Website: macys
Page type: billing-address
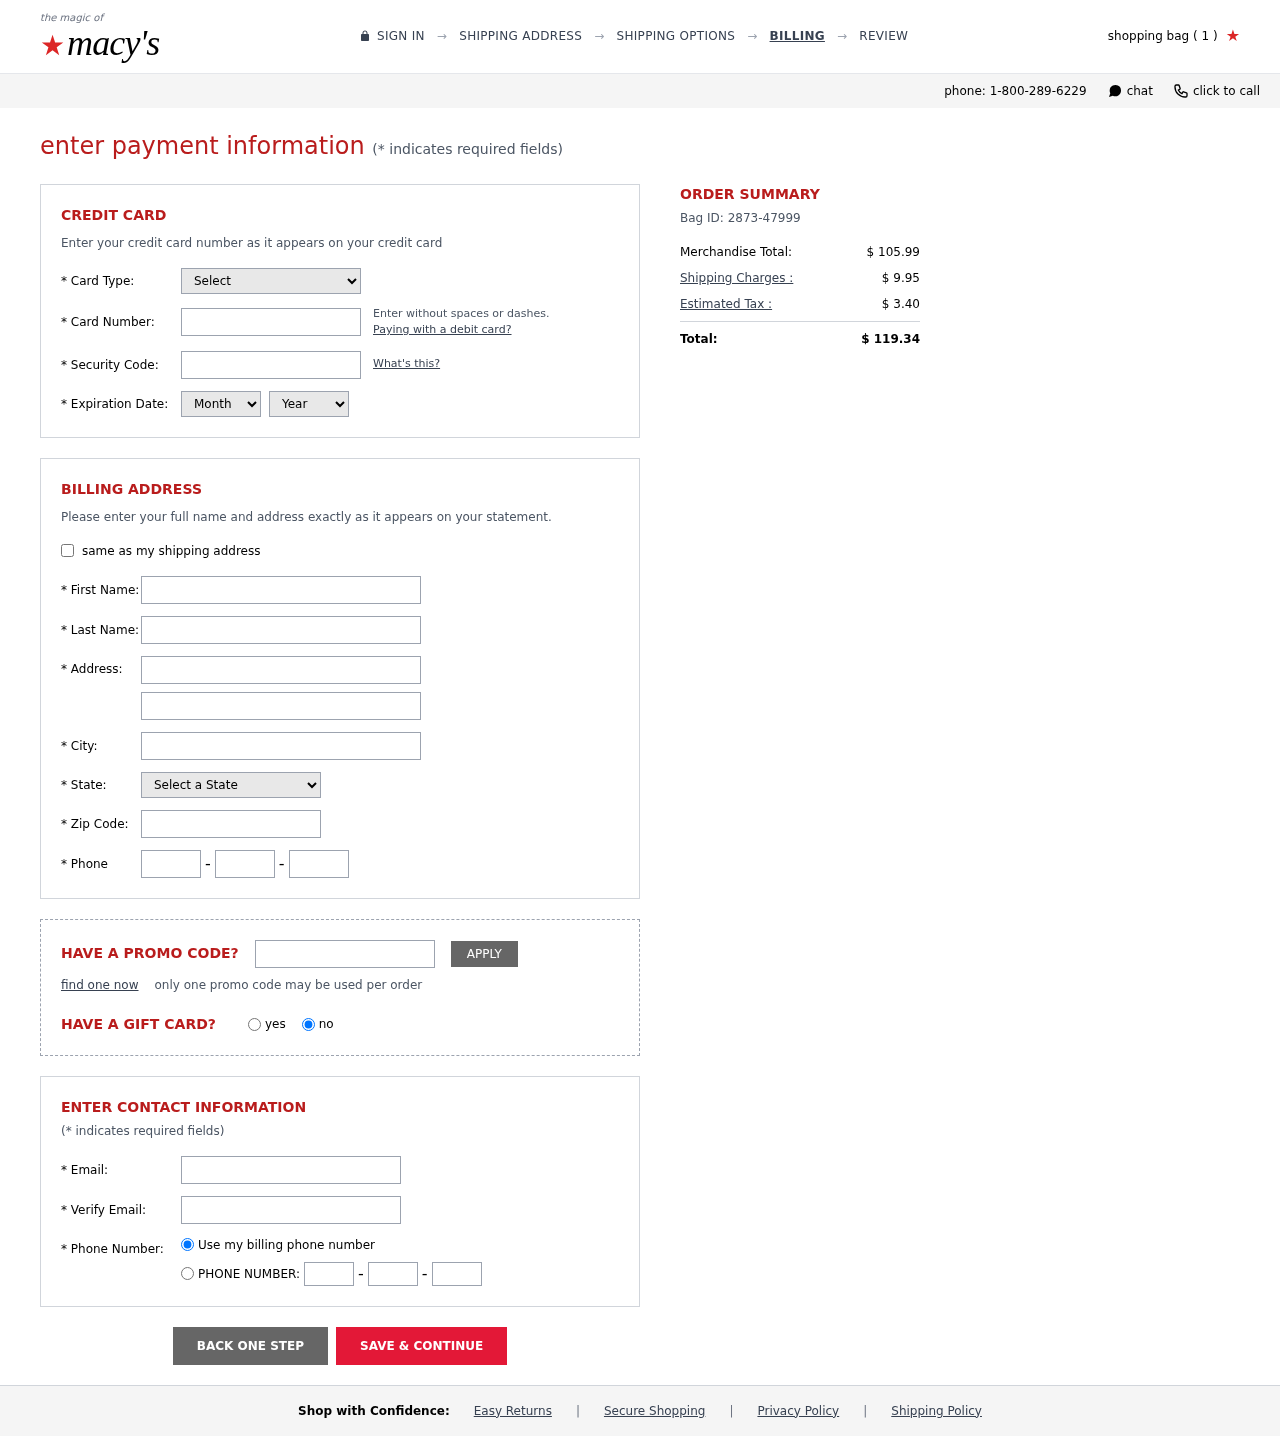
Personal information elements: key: PII_CARD_CVV
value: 987
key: PII_CARD_EXPIRY_MONTH
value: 03
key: PII_CARD_EXPIRY_YEAR
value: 27
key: PII_CARD_NUMBER
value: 6540 3084 3295 5889
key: PII_CARD_TYPE
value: Discover
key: PII_CITY
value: North Thomasmouth
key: PII_EMAIL
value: heather.harris@hotmail.com
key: PII_FIRSTNAME
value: Heather
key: PII_LASTNAME
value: Harris
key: PII_PHONE_AREA
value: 862
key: PII_PHONE_PREFIX
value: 649
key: PII_PHONE_SUFFIX
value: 0049
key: PII_POSTCODE
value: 43969
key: PII_STATE_ABBR
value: WI
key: PII_STREET
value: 5029 Stephens Lakes
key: PII_STREET2
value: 1494 Henderson Prairie Apt. 500
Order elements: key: ORDER_NUM_ITEMS
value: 1
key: ORDER_ID
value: Bag ID: 2873-47999
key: ORDER_SUBTOTAL
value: $ 105.99
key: ORDER_SHIPPING_COST
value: $ 9.95
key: ORDER_TAX
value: $ 3.40
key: ORDER_TOTAL
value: $ 119.34